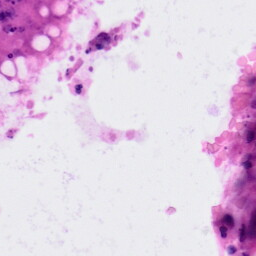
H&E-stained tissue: Colon